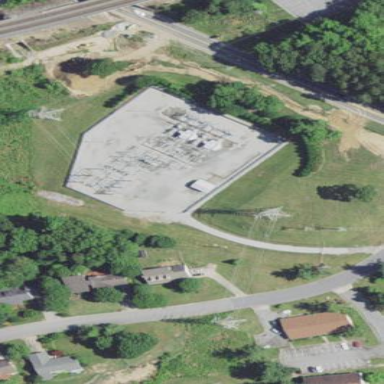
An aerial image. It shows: Distribution level power substation surrounded by fence.